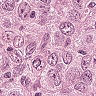
Metastatic tissue present: yes